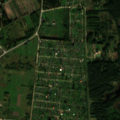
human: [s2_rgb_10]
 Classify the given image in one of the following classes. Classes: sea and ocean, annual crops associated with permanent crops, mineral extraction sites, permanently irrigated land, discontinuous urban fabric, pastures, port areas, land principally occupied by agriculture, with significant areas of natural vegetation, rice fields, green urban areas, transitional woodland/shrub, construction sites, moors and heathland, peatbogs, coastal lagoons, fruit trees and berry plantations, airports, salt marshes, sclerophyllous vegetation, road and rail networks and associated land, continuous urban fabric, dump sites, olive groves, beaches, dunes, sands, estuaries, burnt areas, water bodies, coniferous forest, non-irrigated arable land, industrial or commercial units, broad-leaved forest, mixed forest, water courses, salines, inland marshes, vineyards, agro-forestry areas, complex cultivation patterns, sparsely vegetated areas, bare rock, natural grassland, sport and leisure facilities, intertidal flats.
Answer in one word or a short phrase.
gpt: industrial or commercial units, complex cultivation patterns, land principally occupied by agriculture, with significant areas of natural vegetation, transitional woodland/shrub